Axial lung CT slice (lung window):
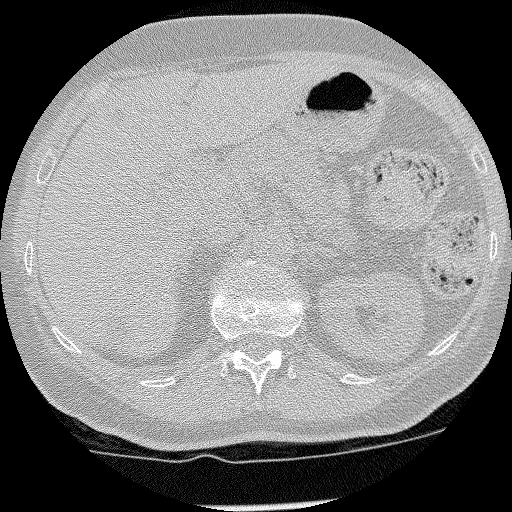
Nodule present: no